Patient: sex M, age 36
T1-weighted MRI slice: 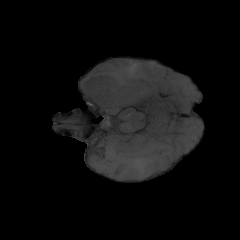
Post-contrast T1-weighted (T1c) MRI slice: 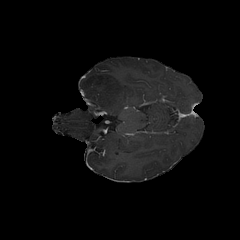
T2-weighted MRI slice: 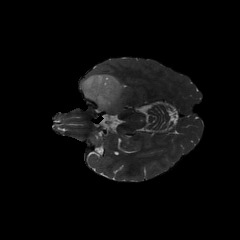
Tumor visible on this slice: yes
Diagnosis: Glioblastoma, IDH-wildtype
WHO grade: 4